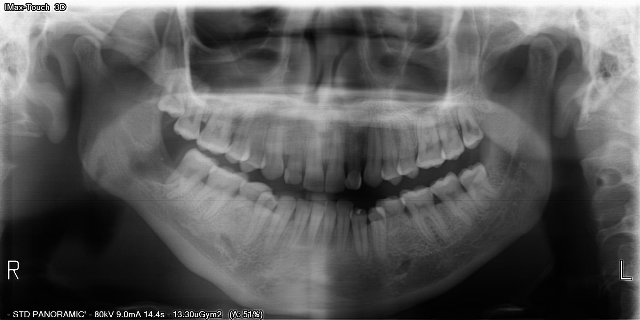
adult